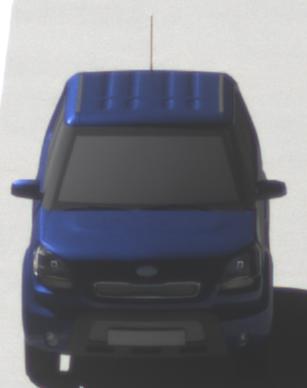
Make: KIA
Model: Soul 1.6
Detailed model: Soul (AM)
Model produced from: 2009/02
Model produced until: 2009/11
Doors: 5
Color: blue
Road condition: dry road
Daytime: morning or afternoon
Contrast: high contrast